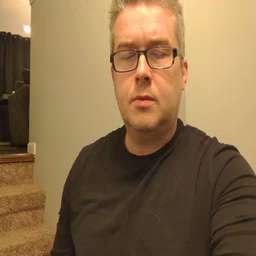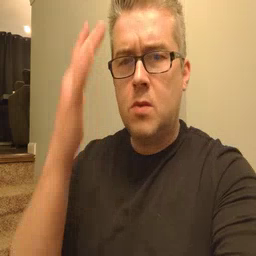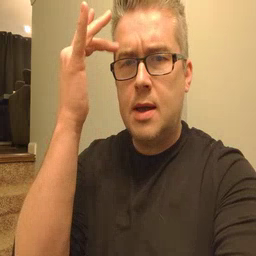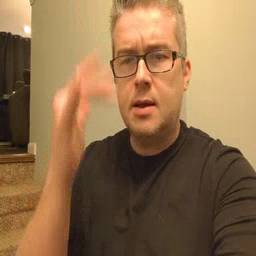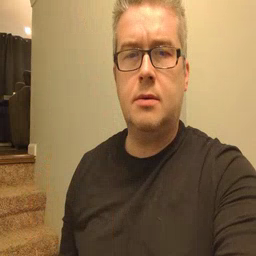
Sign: why